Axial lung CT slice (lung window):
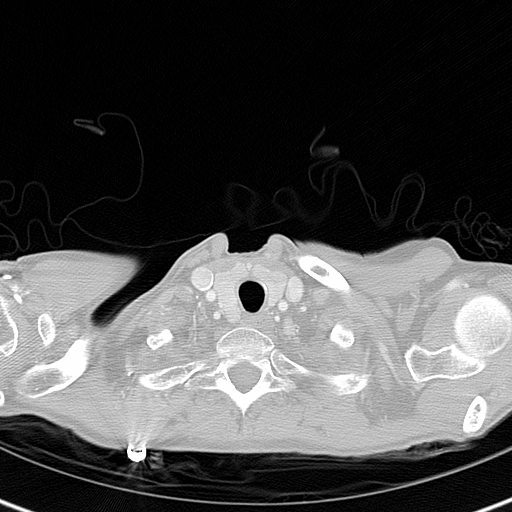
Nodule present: no